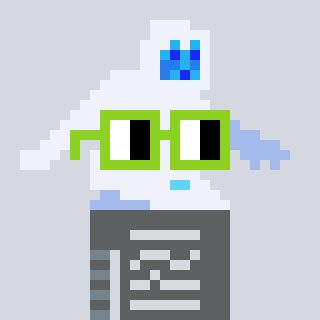
a pixel art character with square light green glasses, a yeti-shaped head and a green-colored body on a cool background